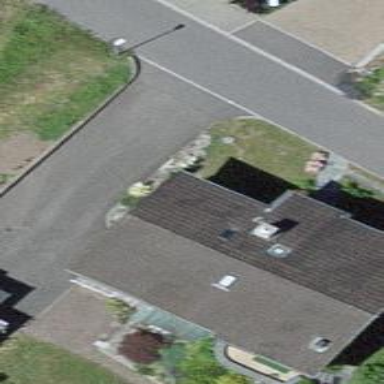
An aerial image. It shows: Detached building.